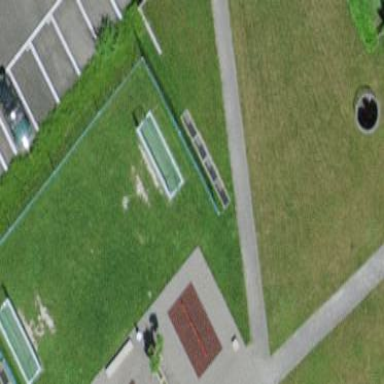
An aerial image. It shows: Soccer pitch for leisureland activities.